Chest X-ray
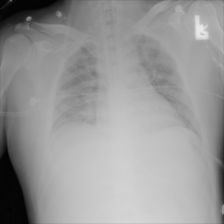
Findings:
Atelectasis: negative
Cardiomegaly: negative
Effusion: negative
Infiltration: negative
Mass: negative
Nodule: negative
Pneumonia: negative
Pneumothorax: negative
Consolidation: negative
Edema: negative
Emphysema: negative
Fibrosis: negative
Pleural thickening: negative
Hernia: negative